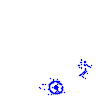
Particle: kaon